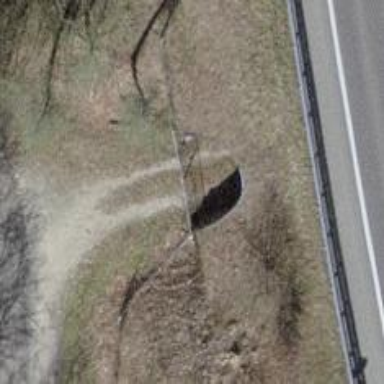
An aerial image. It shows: Gate.